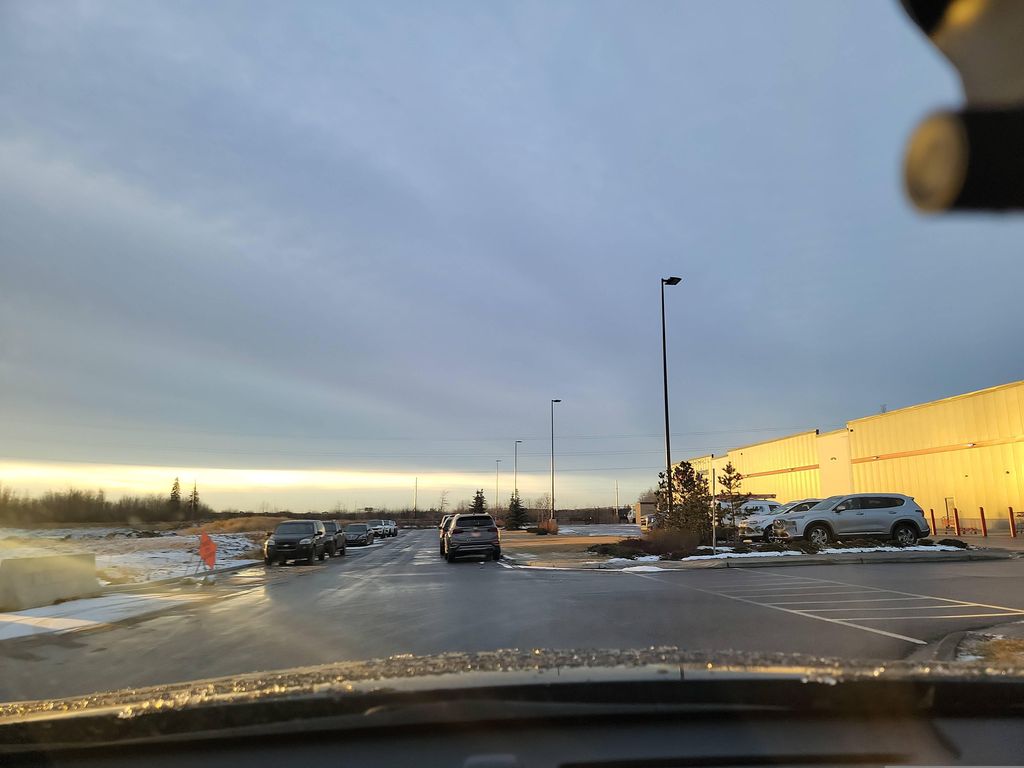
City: edmonton